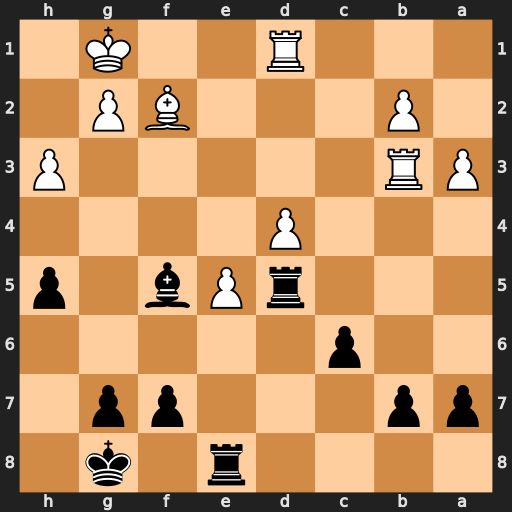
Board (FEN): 4r1k1/pp3pp1/2p5/3rPb1p/3P4/PR5P/1P3BP1/3R2K1
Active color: b
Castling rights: -
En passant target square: -
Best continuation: Bc2 Rxb7 Bxd1